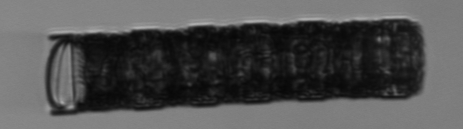
Label: Paralia_sulcata